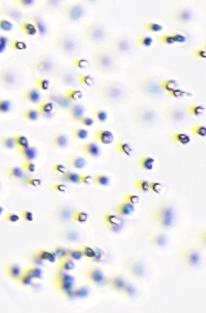
Label: Phaeocystis